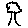
Label: tree